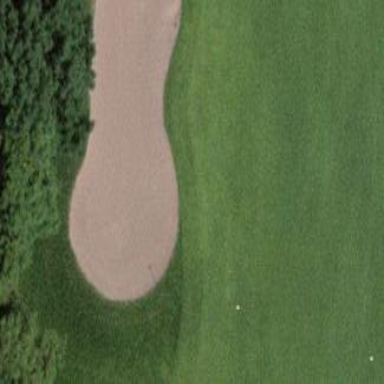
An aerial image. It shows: Golf bunker.